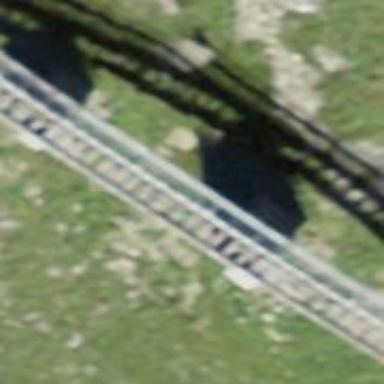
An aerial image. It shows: Bridge for funicular railway with one track.